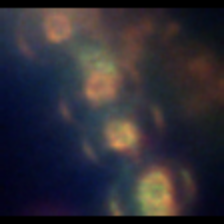
Taxon: Stephanopyxis
Group: Diatoms